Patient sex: M
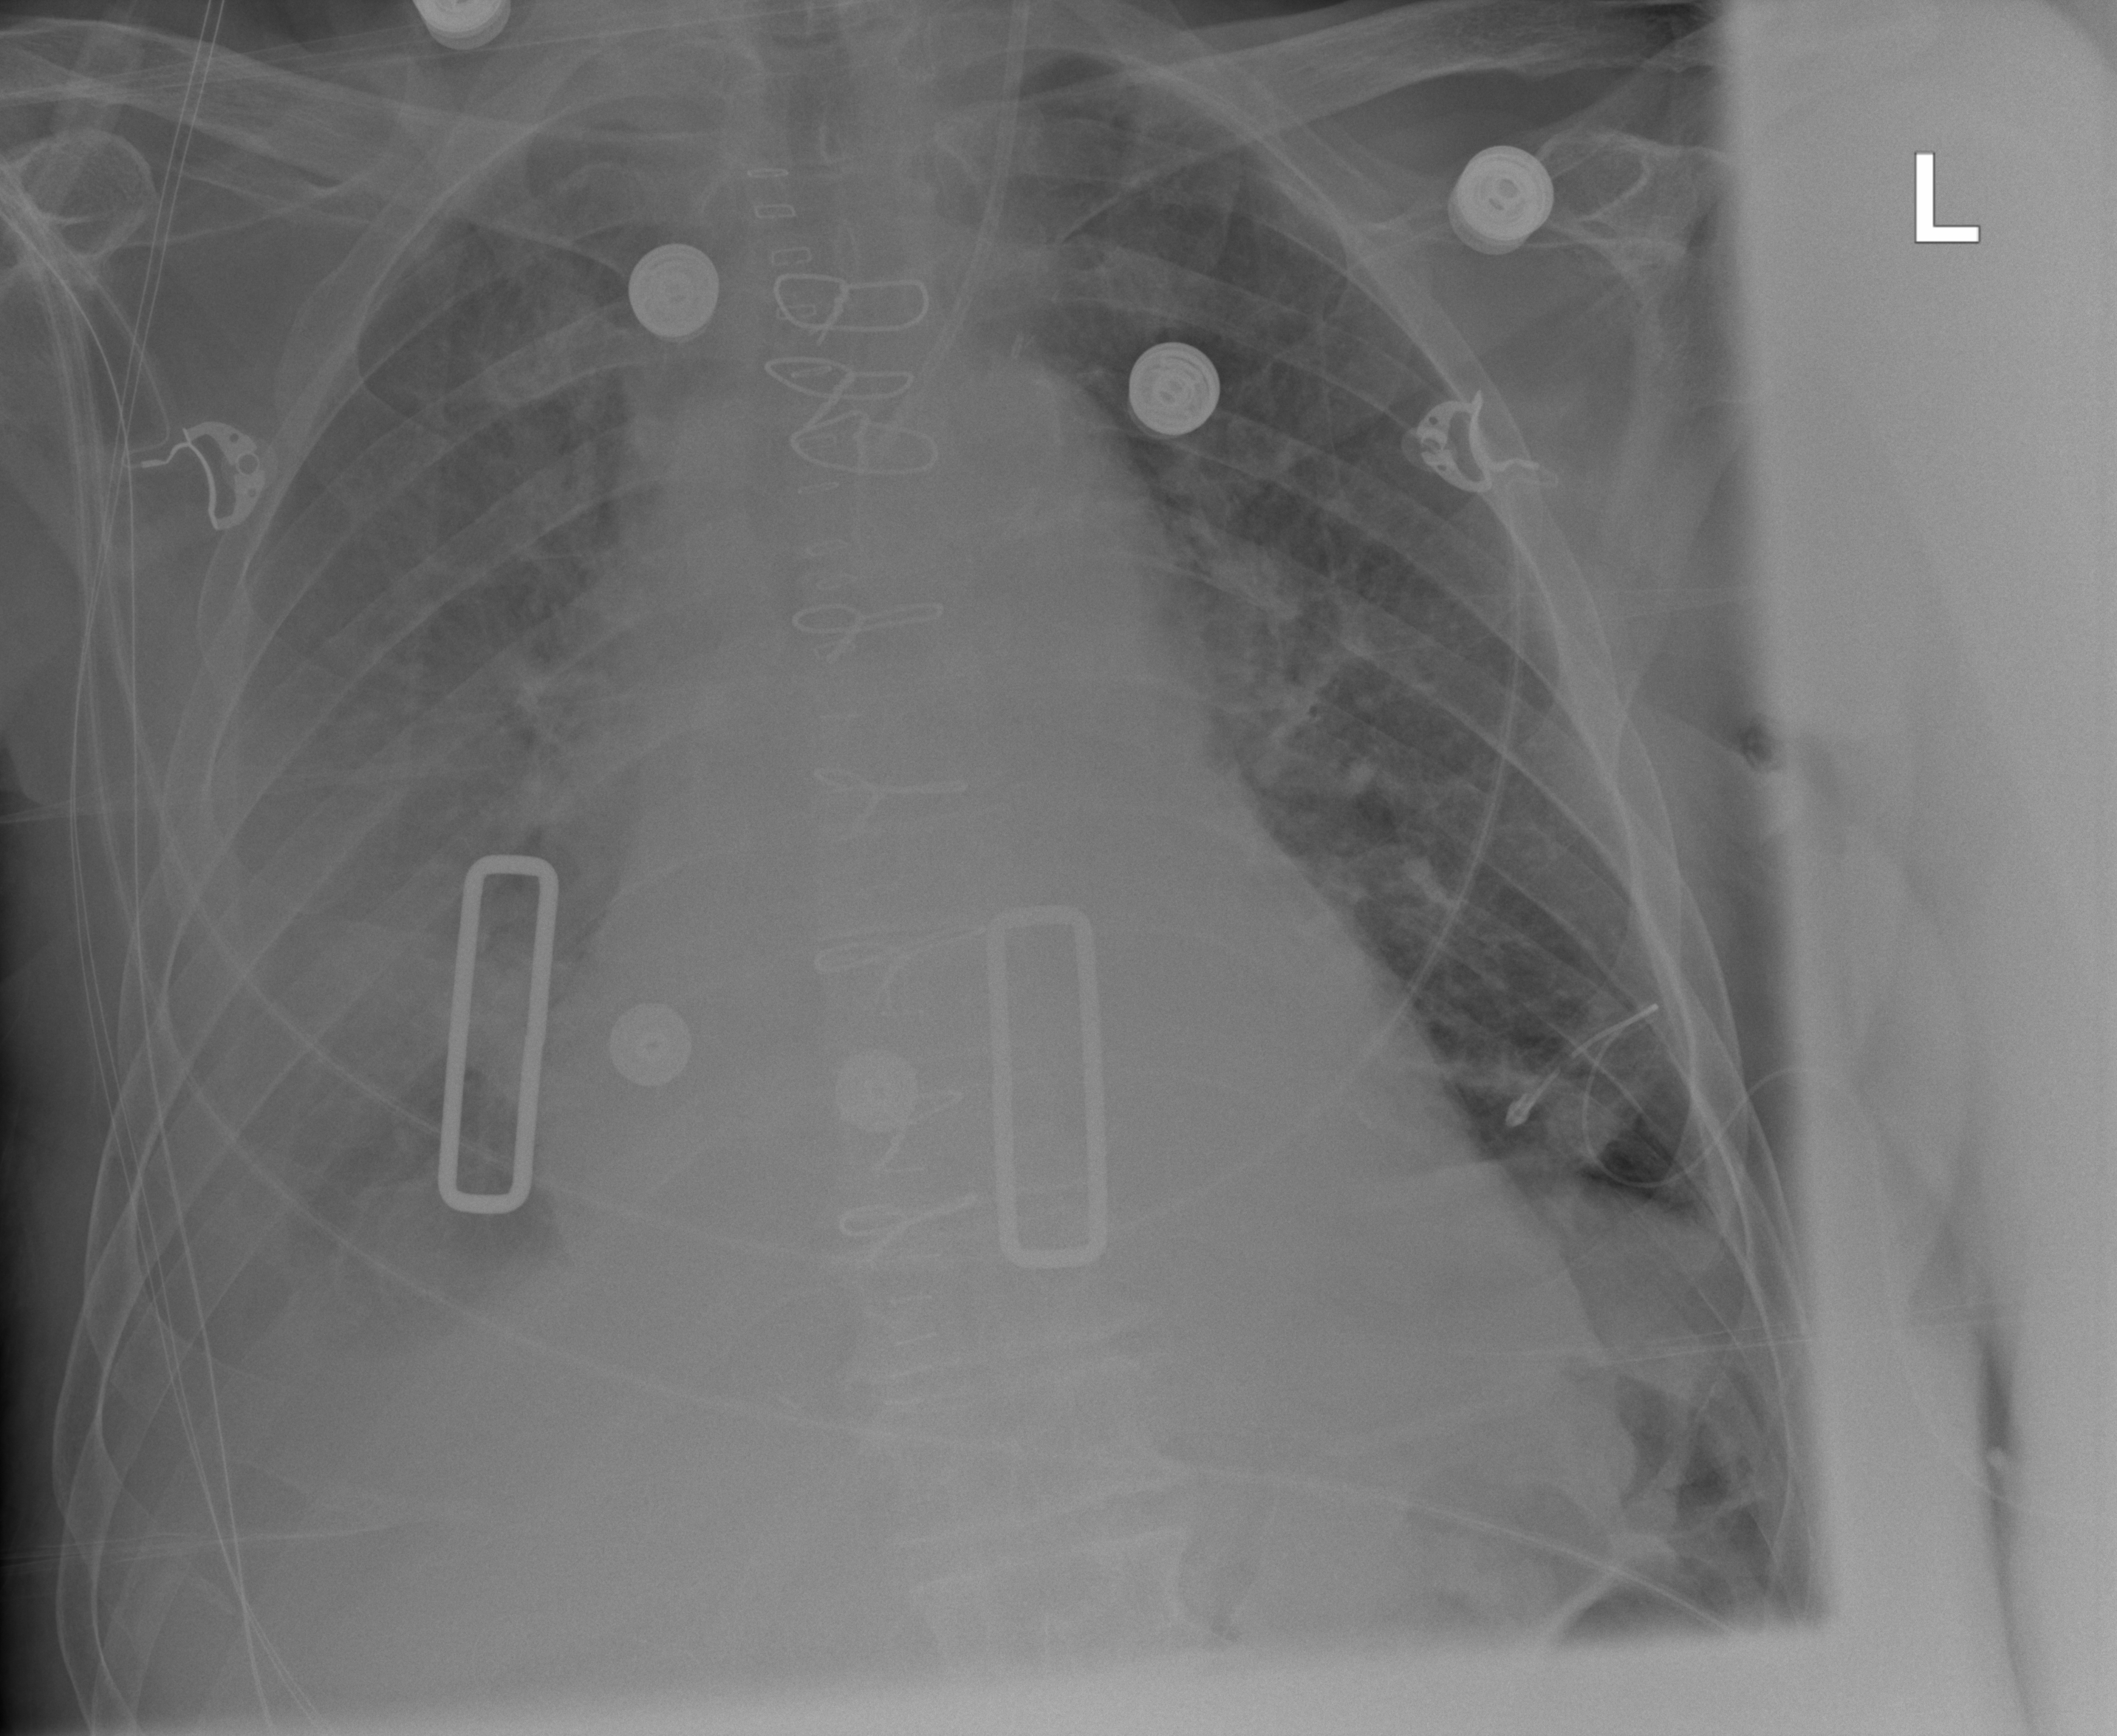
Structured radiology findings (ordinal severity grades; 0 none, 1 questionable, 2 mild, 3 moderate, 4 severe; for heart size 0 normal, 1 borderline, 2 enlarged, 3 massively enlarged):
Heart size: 2
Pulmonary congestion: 0
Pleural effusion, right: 3
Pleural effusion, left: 2
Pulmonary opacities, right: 0
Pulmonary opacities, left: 0
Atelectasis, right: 3
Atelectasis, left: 3